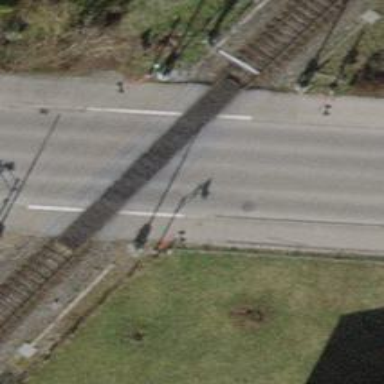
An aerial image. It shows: Full barrier level crossing along the railway.